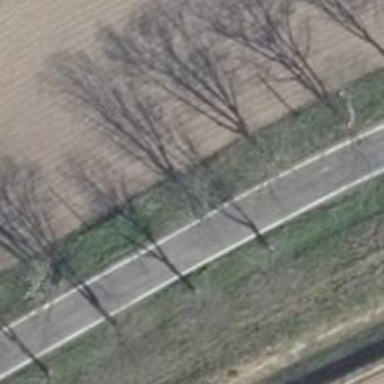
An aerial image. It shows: Row of trees in natural setting.